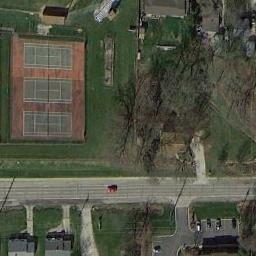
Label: tennis_court